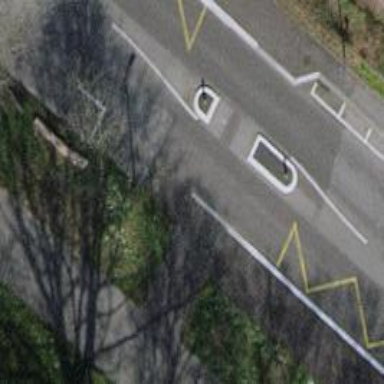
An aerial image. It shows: Bus stop with platform for public transport.